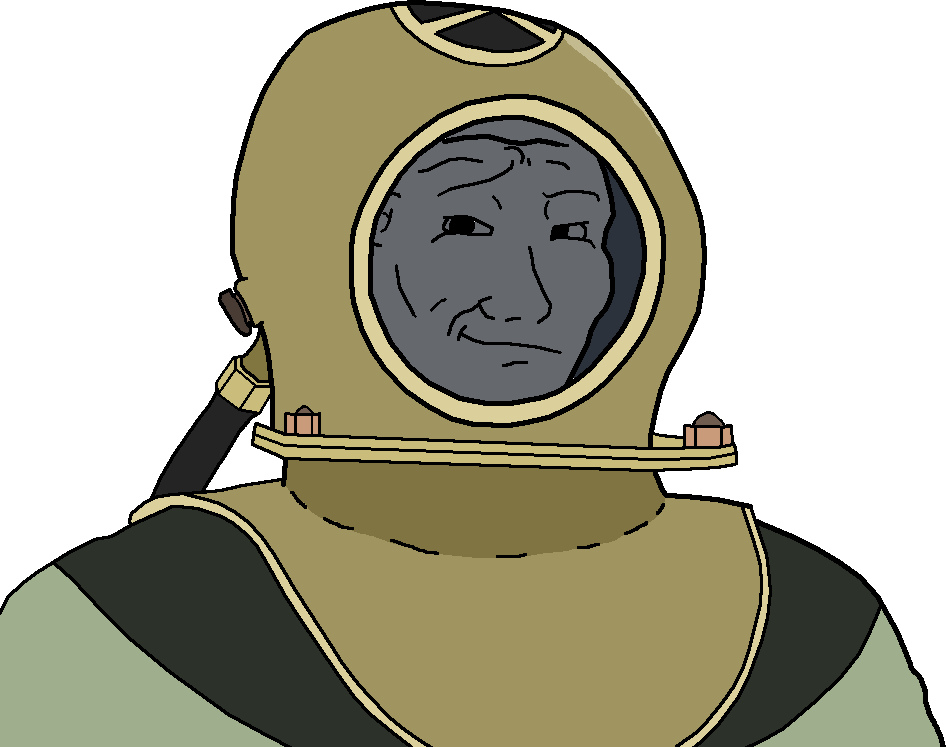
Label: 5_Smugjak